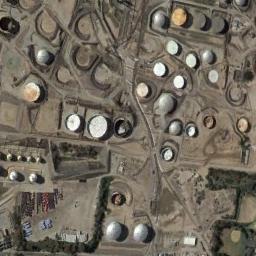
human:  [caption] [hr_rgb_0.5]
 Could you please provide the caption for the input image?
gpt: About half of the storage tanks on this open lot have their lids open .

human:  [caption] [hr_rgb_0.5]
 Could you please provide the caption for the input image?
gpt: There are many storage tanks of different sizes .

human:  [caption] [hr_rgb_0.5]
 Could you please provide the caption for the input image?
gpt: There are many neatly arranged storage tanks and many pipelines in the factory .

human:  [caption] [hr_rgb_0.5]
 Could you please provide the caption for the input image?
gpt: There are many storage tanks on the bare land .

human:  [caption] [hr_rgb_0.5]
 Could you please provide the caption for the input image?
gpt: There are some storage tanks arranged irregularly .